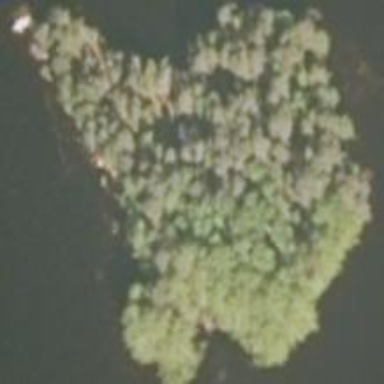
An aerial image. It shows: Image showing island.